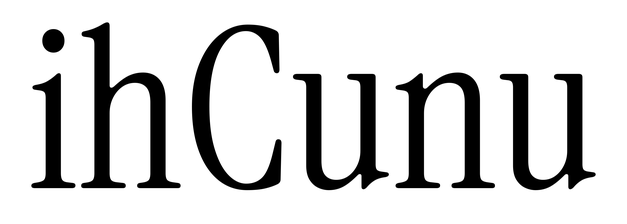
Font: InstrumentSerif-Regular